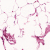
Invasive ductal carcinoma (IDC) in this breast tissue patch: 0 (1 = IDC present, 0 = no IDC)